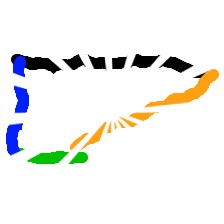
Shape: trapezoid